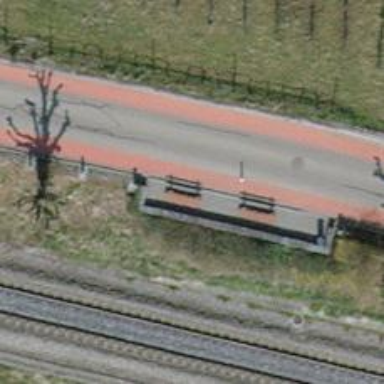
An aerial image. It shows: Bench.